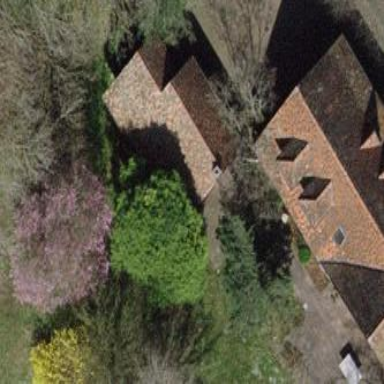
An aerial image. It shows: Simple and straightforward house.